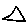
Label: triangle